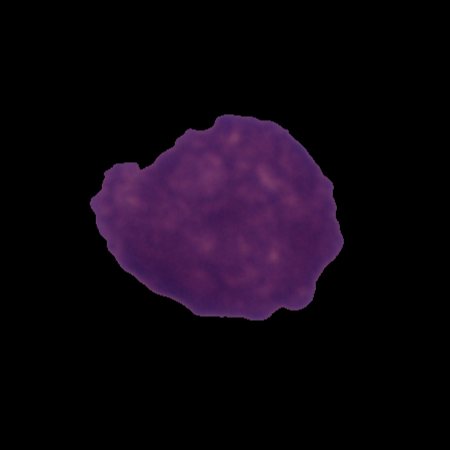
Label: healthy